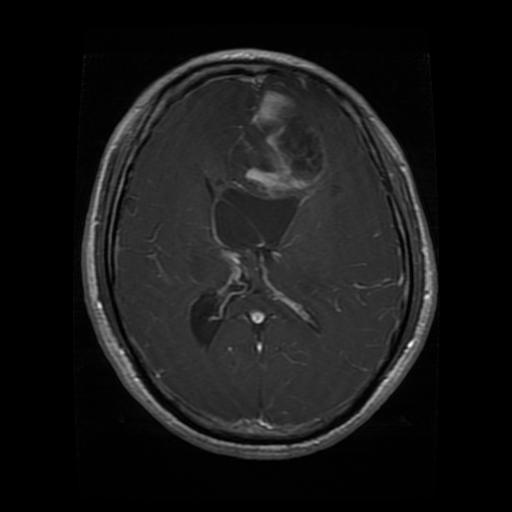
Label: glioma